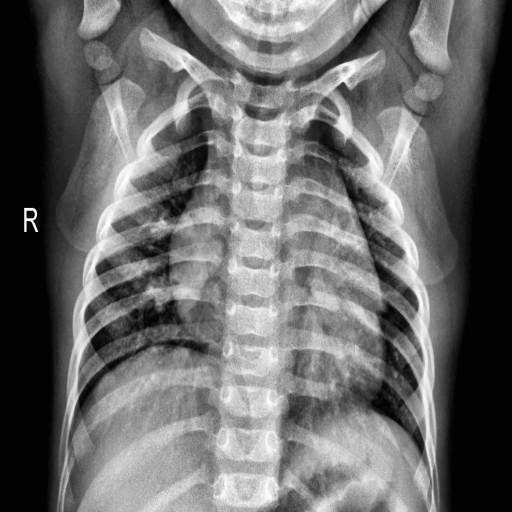
Finding: NORMAL